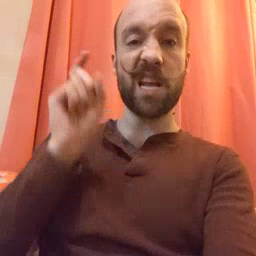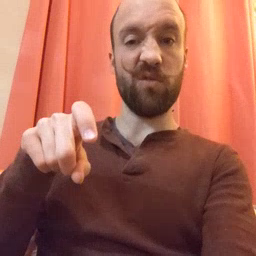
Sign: haveto